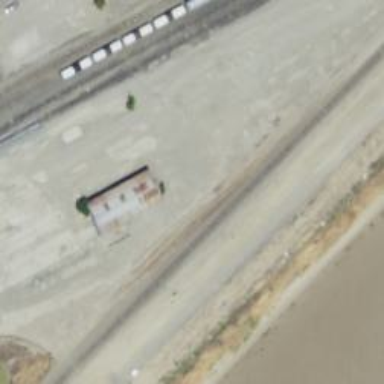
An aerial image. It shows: Abandoned railway yard is depicted.